The picture encodes a bearing's raw vibration samples as pixel intensities in a 2-D grid. Classify the bearing condition as one of: normal, inner_race, outer_race, ball.
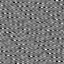
Answer: outer_race